Question: I am trying to add scroll bars to my application windows in Go using GXUI.
Say I have this code:
'''
package main
import (
"fmt"
"github.com/google/gxui"
"github.com/google/gxui/drivers/gl"
"github.com/google/gxui/samples/flags"
"github.com/google/gxui/themes/dark"
)
func appMain(driver gxui.Driver) {
theme := dark.CreateTheme(driver)
window := theme.CreateWindow(800, 600, "Grid")
window.SetScale(flags.DefaultScaleFactor)
window.OnClose(driver.Terminate)
row := theme.CreateLinearLayout()
row.SetDirection(gxui.LeftToRight)
for c := 0; c < 4; c++ {
col := theme.CreateLinearLayout()
col.SetDirection(gxui.TopToBottom)
for r := 0; r < 100; r++ {
cell := theme.CreateLabel()
cell.SetText(fmt.Sprintf("%d", r*4+c))
col.AddChild(cell)
}
row.AddChild(col)
}
window.AddChild(row)
}
func main() {
gl.StartDriver(appMain)
}
'''
When I run it, I get this window:

How can I get the window to have a scroll bar so that I can view all of the lines?
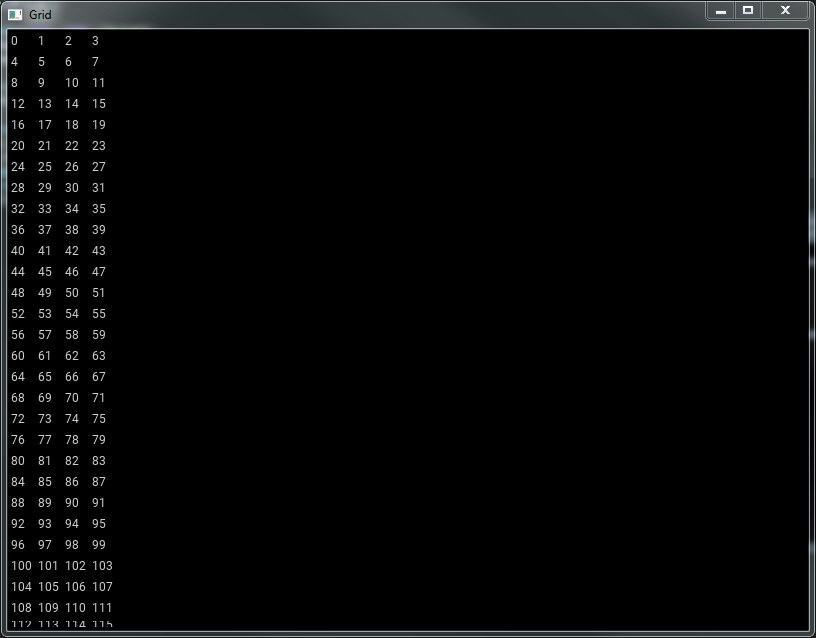
Answer: The following code uses ScrollLayout to add a scroll bar to the window. The trick is to make ScrollLayout the window's child and make the next widget (in this case a LinearLayout) a child of the ScrollLayout.
'''
package main
import (
"fmt"
"github.com/google/gxui"
"github.com/google/gxui/drivers/gl"
"github.com/google/gxui/samples/flags"
"github.com/google/gxui/themes/dark"
)
func appMain(driver gxui.Driver) {
theme := dark.CreateTheme(driver)
window := theme.CreateWindow(800, 600, "Grid")
window.SetScale(flags.DefaultScaleFactor)
window.OnClose(driver.Terminate)
sl := theme.CreateScrollLayout()
row := theme.CreateLinearLayout()
row.SetDirection(gxui.LeftToRight)
for c := 0; c < 4; c++ {
col := theme.CreateLinearLayout()
col.SetDirection(gxui.TopToBottom)
for r := 0; r < 100; r++ {
cell := theme.CreateLabel()
cell.SetText(fmt.Sprintf("%d", r*4+c))
col.AddChild(cell)
}
row.AddChild(col)
}
sl.SetChild(row)
window.AddChild(sl)
}
func main() {
gl.StartDriver(appMain)
}
'''
Note that my computer gave me display issues when I increased the number of rows (the rightmost columns began to get cut off), but other people did not encounter this issue, so it is likely due to a bad installation on my end.